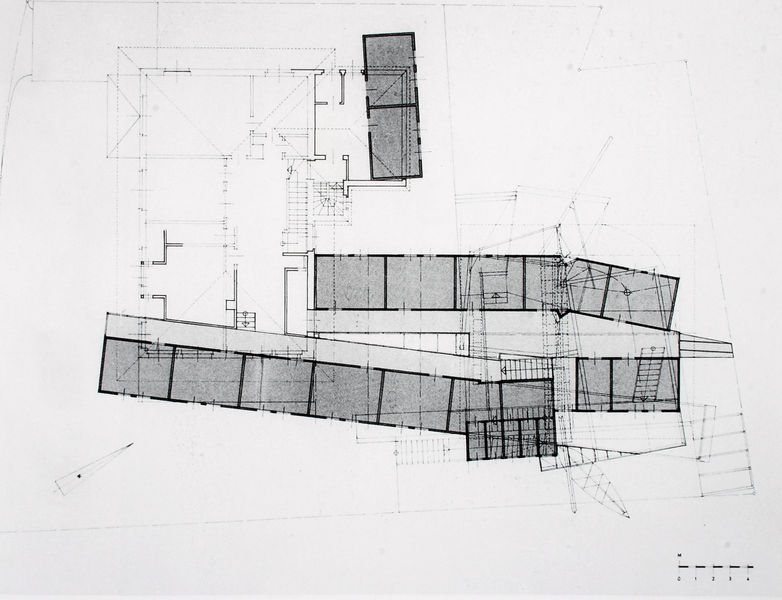
Titel: Merz-Schule, Grundriss
Künstler: Coop Himmelblau
Schlagwörter: fenster, grau, schwarz, tür, weiss, zeichnung, zimmer, himmelblau, ecke, türen, linien, treppe, treppen, zahlen, gerade, wände, linie, räume, entwurf, zahl, konstruktion, plan, wien, büro, legende, riss, grundriss, massstab, bauplan, skala, büros, dachaufbau, nordpfeil, coop, graden, gri, gundris